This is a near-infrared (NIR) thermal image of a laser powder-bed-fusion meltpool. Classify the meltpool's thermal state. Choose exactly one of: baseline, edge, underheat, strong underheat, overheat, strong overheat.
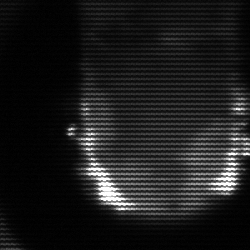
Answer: baseline